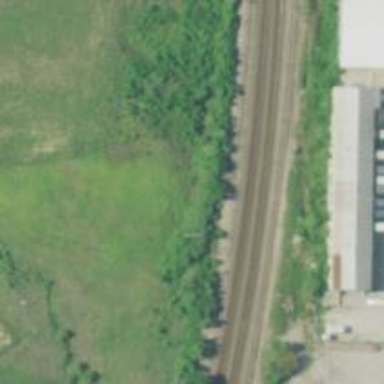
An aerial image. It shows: Rail spur service.